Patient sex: M
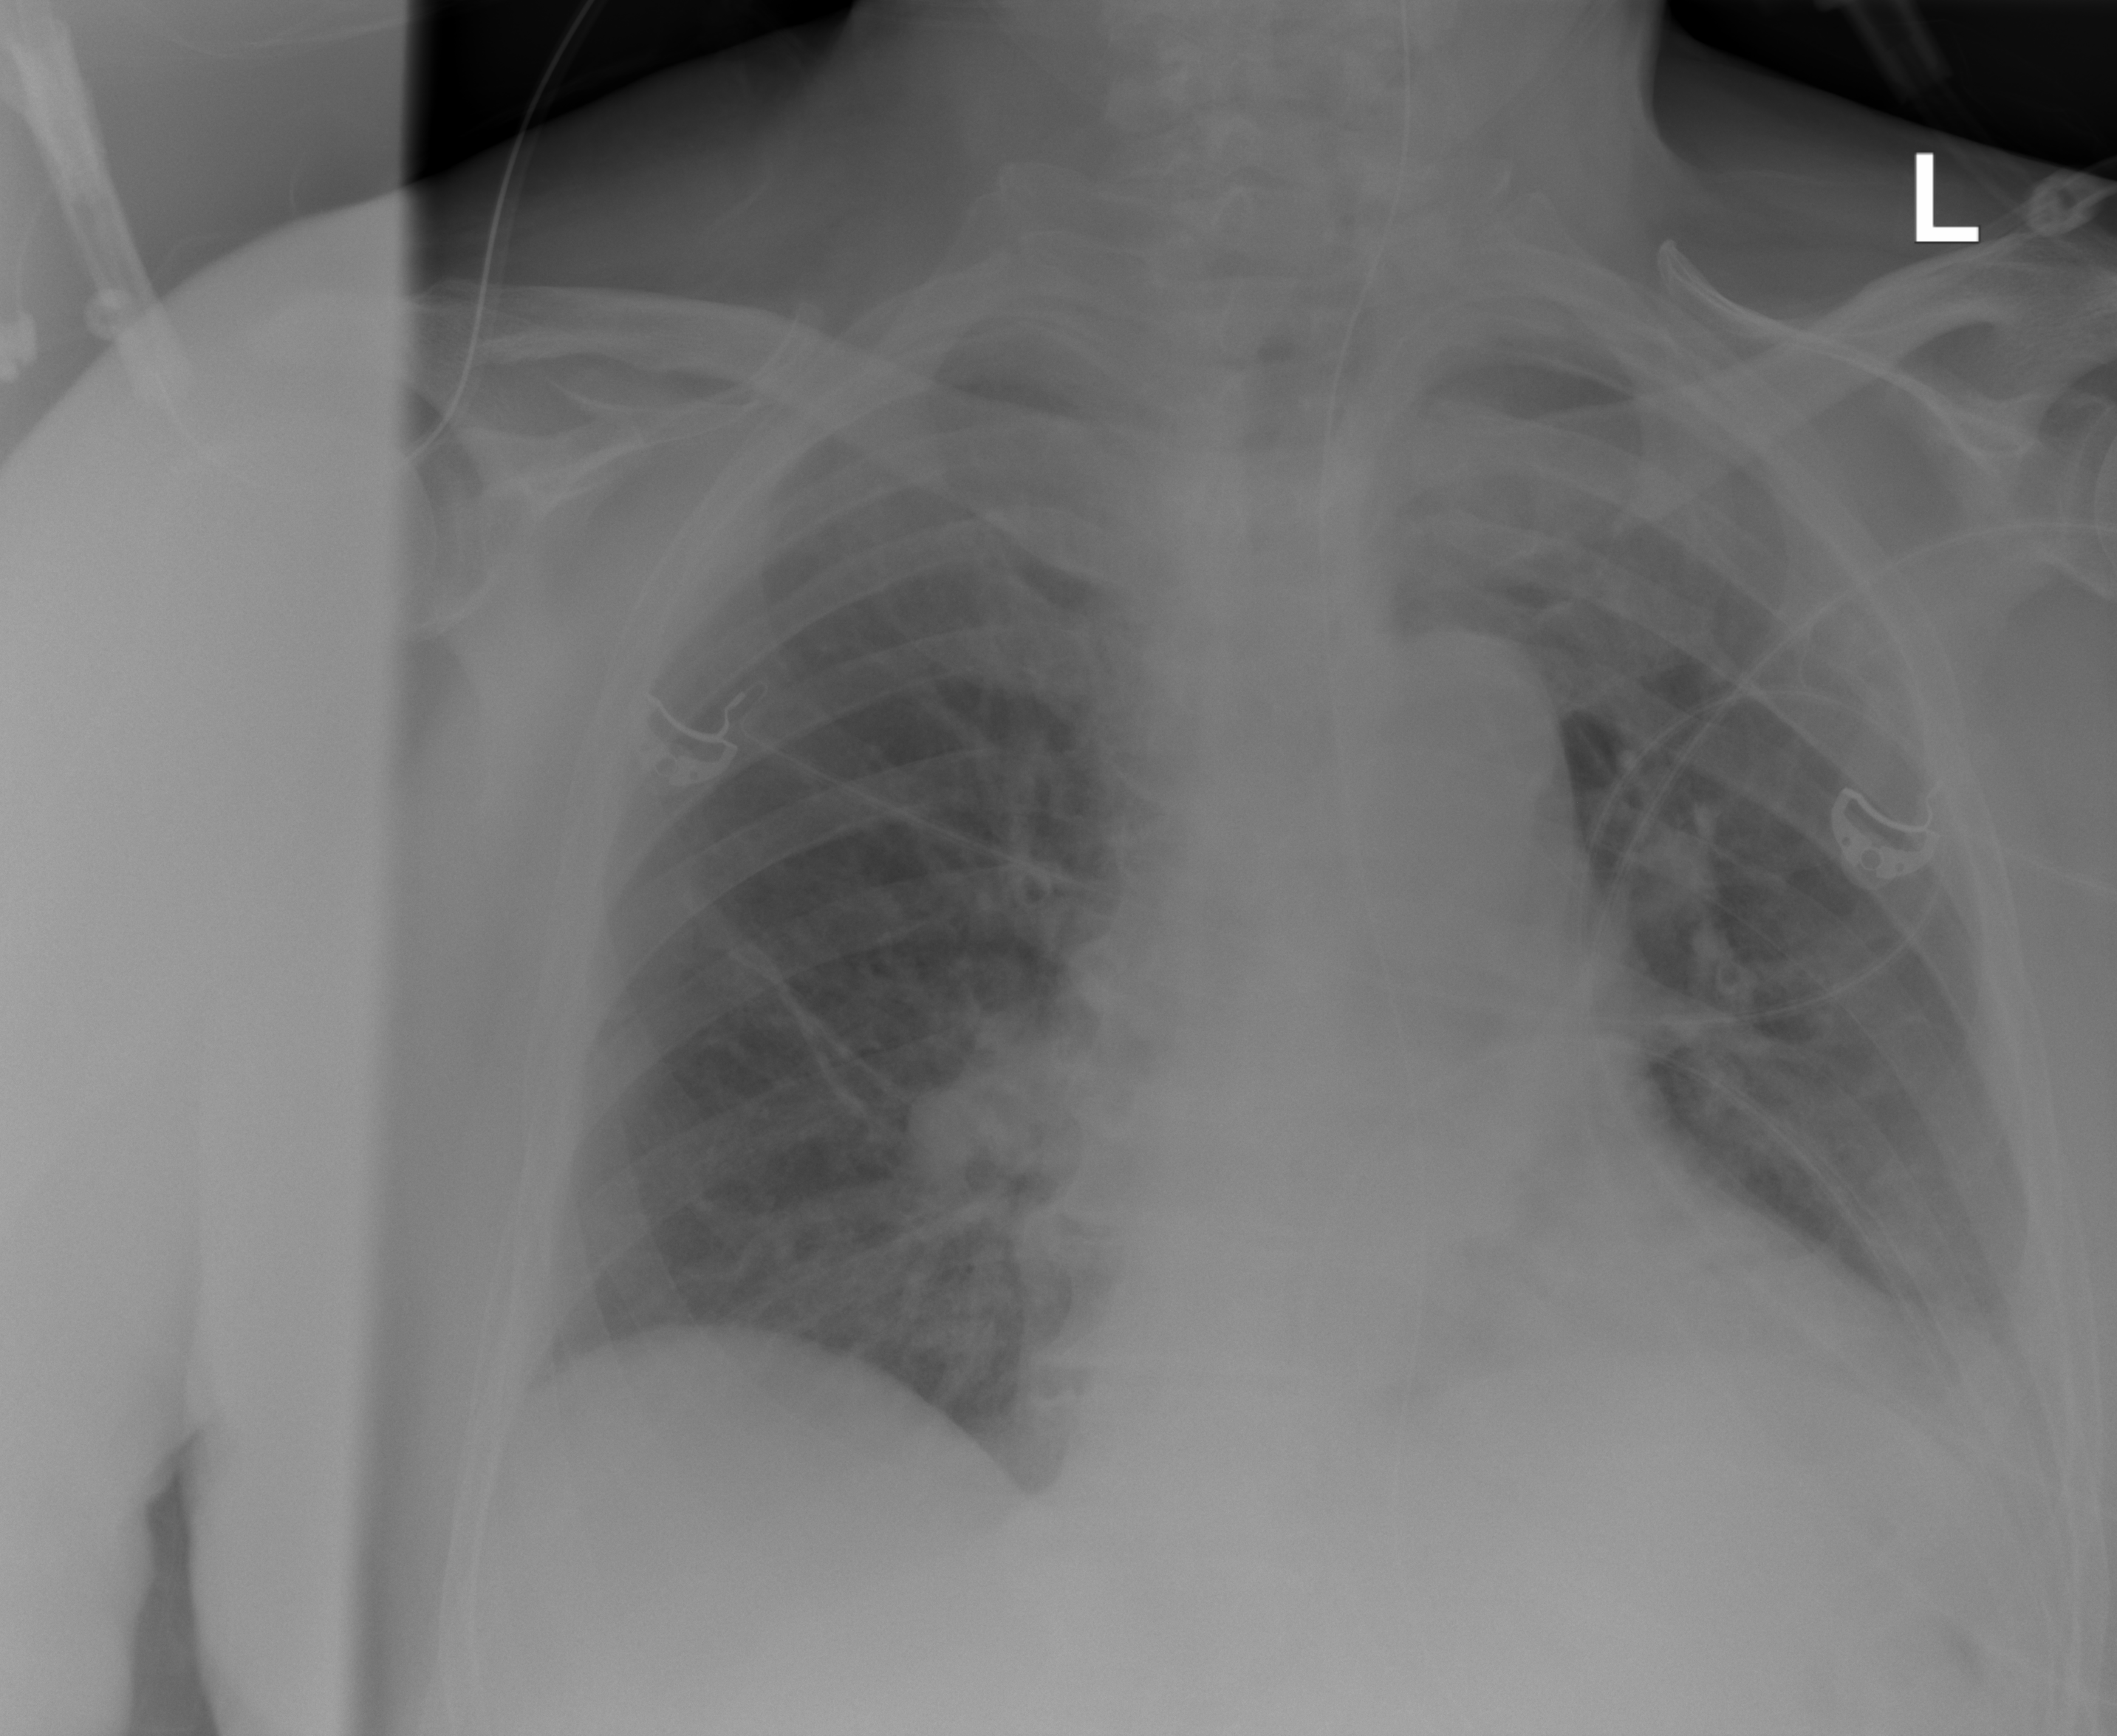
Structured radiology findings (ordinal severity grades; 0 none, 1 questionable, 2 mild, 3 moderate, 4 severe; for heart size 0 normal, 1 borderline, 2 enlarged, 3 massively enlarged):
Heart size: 1
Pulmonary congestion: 0
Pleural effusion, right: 0
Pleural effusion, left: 2
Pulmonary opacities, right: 0
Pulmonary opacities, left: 1
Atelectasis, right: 0
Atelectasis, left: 2